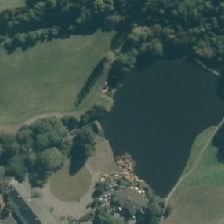
Land cover: lake_pond